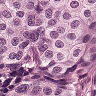
Metastatic tissue present: yes